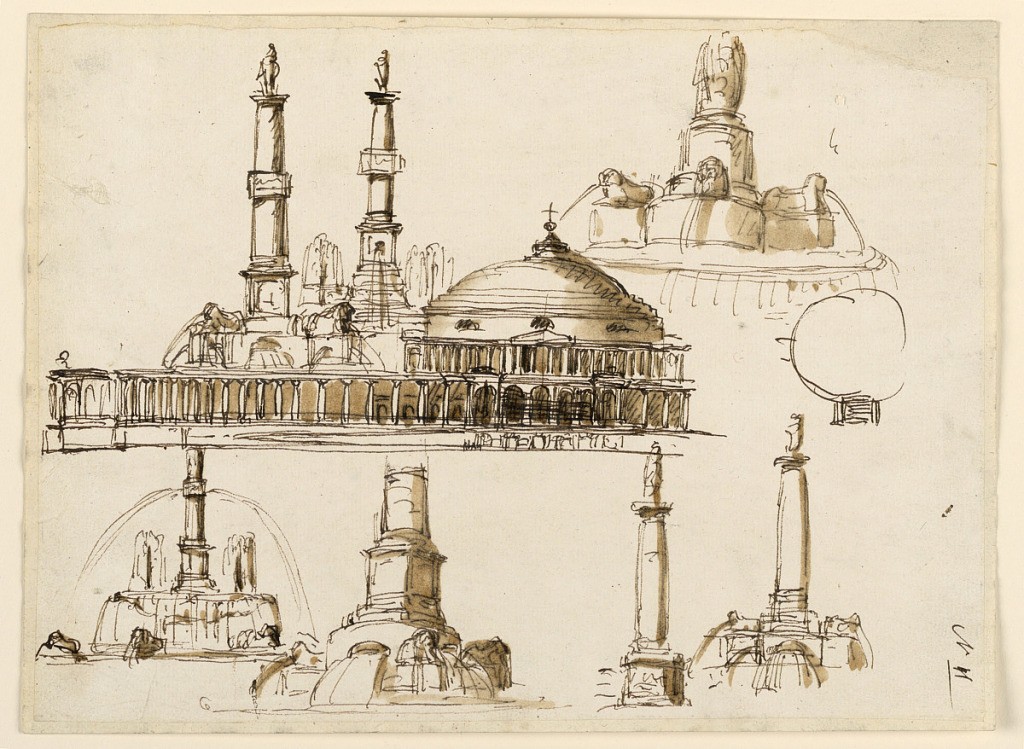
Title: Fountain; elevation of a church
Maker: Giuseppe Barberi, Italian, 1746–1809
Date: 1792–1795
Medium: Pen and brown ink, brush and brown wash on off-white laid paper, lined
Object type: Drawing
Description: Top row: fountains. Water pouts from lions and the dado upon which they crouch; column with a female figure in the center. Water pours from the pedestal of a monumental column. Water pours from crouching lions. Female statue in the center, incompletely shown. Center row: the left point is shown. Domed circular statue with cross-wse projecting loggias. Collonade flanking the ground floor. Rough sketch of the plan of a fountain. Bottom row: fountains double basin. Water pours from crouching lions, springs in the upper basin and pours from the capital of the central column, upon which a figure stands. Corner view. Water pours from crouching lions and from arches in the base upon which a column stands on a pedestal. Incompletely shown. Monumental column. A variation of the second design.